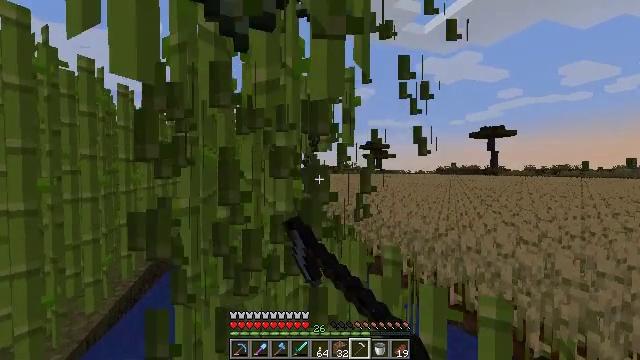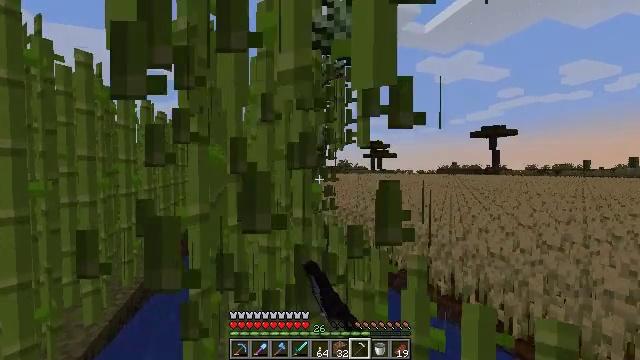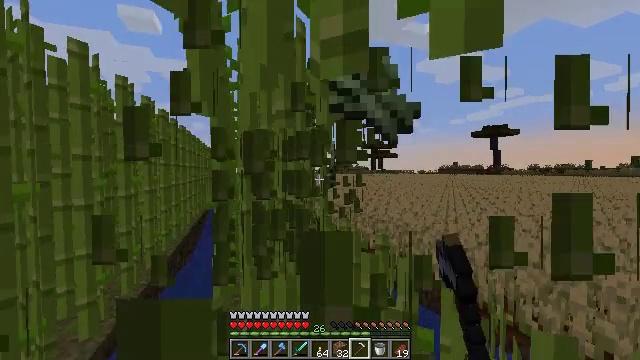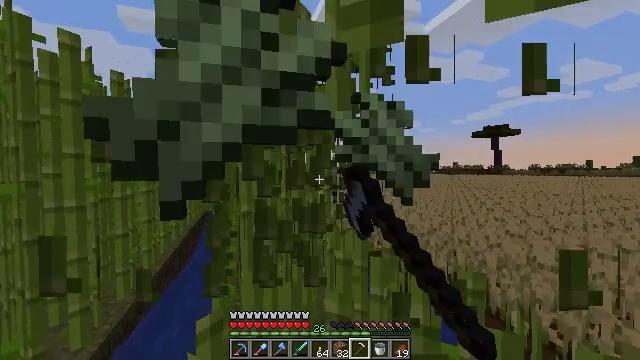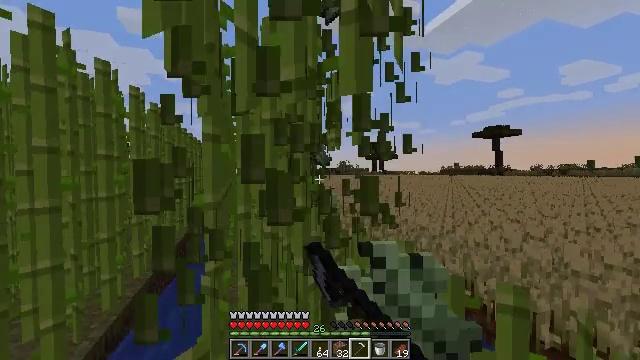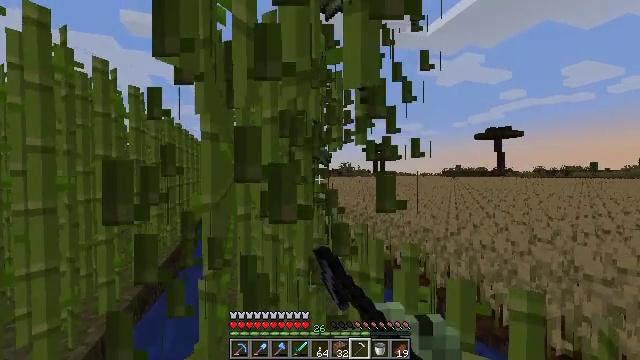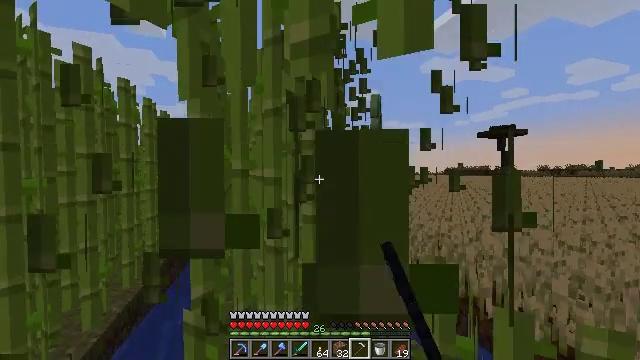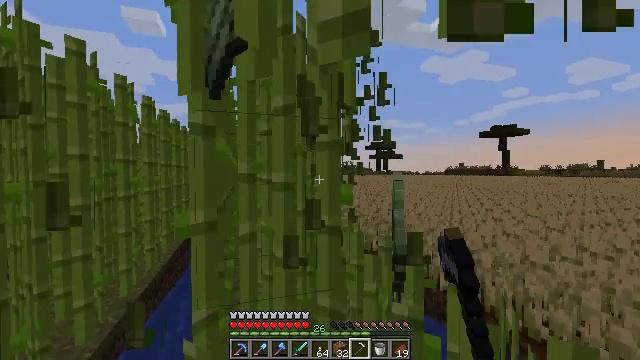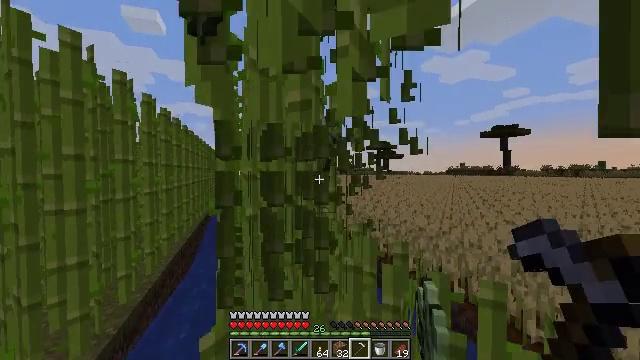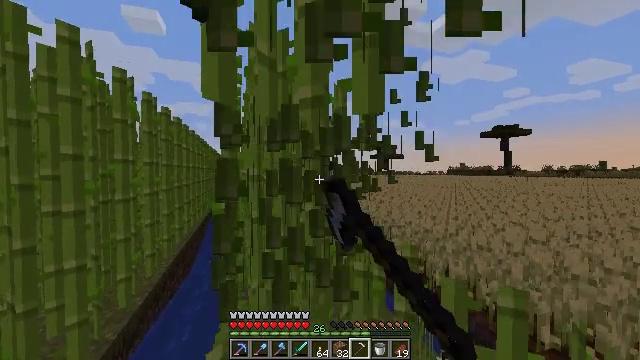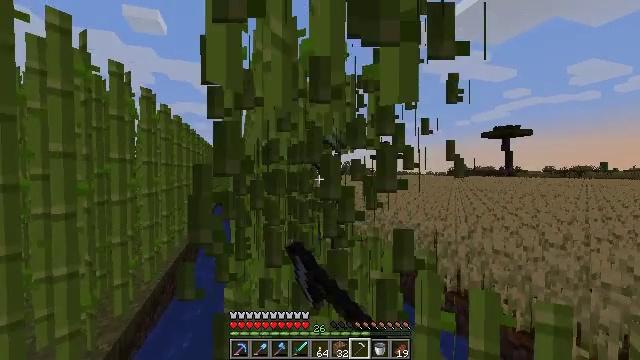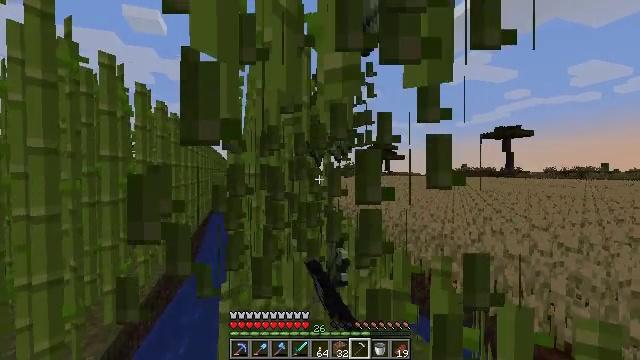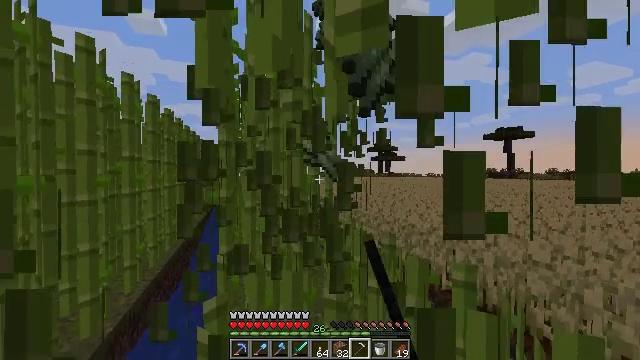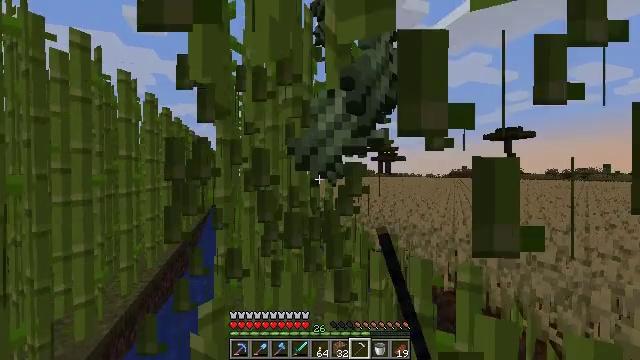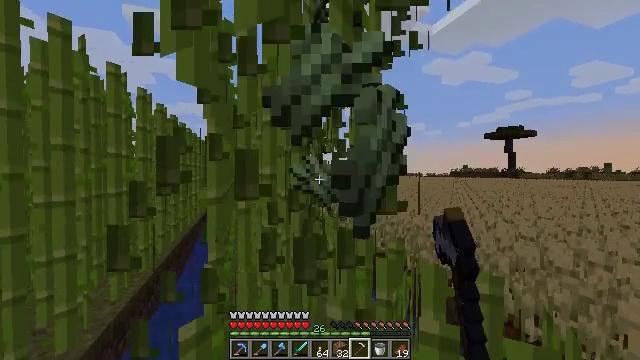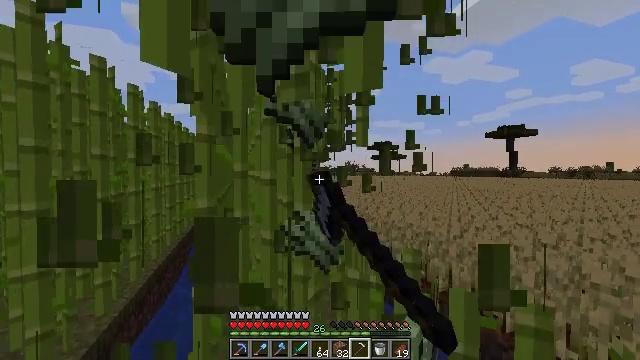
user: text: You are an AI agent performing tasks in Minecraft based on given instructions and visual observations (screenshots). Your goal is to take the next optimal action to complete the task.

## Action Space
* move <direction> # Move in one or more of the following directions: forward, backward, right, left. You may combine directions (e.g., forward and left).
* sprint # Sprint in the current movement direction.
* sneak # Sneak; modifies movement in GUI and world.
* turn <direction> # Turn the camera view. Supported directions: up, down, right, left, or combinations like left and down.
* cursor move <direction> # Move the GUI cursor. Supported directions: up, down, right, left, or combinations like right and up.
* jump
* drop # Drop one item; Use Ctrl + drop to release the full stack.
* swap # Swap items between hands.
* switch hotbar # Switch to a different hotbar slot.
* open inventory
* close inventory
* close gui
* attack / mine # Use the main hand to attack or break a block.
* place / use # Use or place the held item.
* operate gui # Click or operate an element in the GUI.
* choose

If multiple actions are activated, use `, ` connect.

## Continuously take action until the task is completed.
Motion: motion action
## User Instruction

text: Collect sugar cane near water sources.
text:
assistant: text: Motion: move forward and move left, attack / mine
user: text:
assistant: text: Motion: move forward, attack / mine
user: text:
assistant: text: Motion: move forward, attack / mine
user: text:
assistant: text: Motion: move forward, attack / mine
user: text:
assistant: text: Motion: move forward, attack / mine
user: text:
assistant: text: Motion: move forward and move left, attack / mine
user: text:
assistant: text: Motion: move forward and move left, attack / mine
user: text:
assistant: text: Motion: move forward and move left, attack / mine
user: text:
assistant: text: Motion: move forward and move left, attack / mine
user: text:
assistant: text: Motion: move forward, attack / mine
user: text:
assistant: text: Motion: move forward, attack / mine
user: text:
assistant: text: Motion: move forward, attack / mine
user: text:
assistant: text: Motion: move forward, attack / mine
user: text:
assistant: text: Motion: move forward, attack / mine
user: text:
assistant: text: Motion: move forward and move left, attack / mine
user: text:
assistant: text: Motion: move forward and move left, attack / mine
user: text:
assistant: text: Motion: move forward and move left, attack / mine
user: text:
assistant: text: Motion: move forward, attack / mine
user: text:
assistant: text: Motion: move forward, attack / mine
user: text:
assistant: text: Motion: move forward, attack / mine
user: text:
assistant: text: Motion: move forward, attack / mine
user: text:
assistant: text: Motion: move forward, attack / mine
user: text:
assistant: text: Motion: move forward and move left, attack / mine
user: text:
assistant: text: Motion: move forward and move left, attack / mine
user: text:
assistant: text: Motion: move forward and move left, attack / mine
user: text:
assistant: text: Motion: move forward, attack / mine
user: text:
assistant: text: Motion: move forward, attack / mine
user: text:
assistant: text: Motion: move forward, attack / mine
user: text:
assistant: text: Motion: move forward, attack / mine
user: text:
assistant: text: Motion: move forward, attack / mine